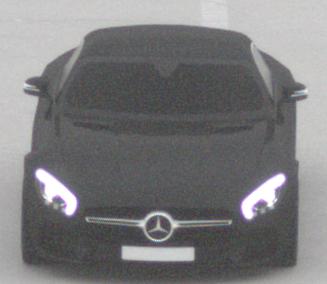
Make: Mercedes-Benz
Model: AMG GT Coupé
Detailed model: AMG GT (190) Coupé
Model produced from: 2014/10
Model produced until: 2017/01
Doors: 2
Color: black
Road condition: dry road
Daytime: midday
Contrast: low contrast